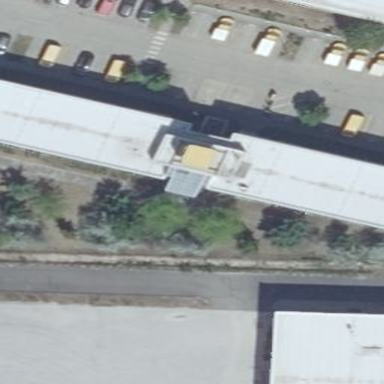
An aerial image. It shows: Office building.